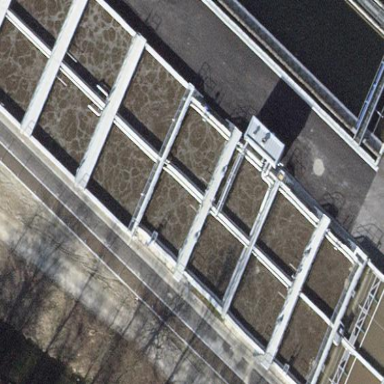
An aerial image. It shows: Image of wastewater.